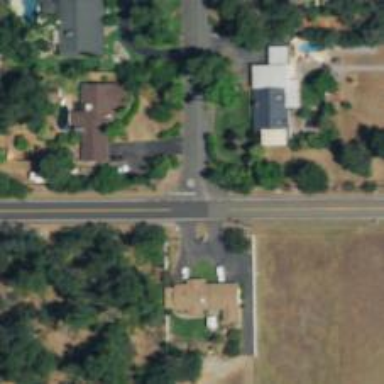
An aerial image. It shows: Road with stop sign.